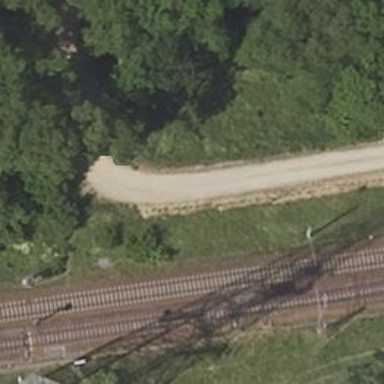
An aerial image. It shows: Gravel track with track type of grade3.